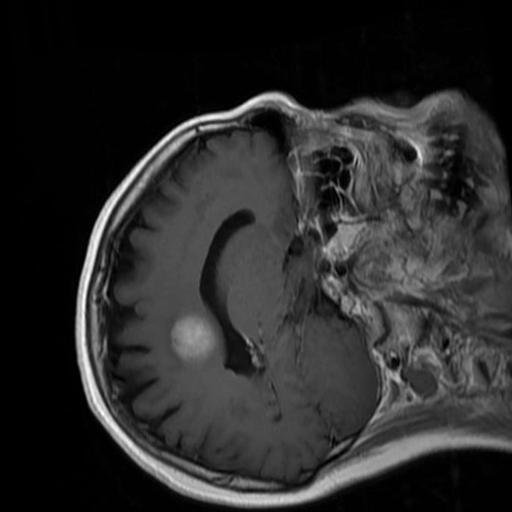
Label: brain_menin